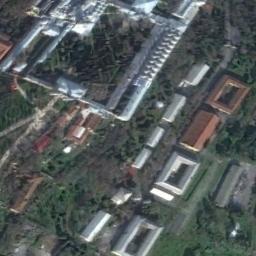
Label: palace